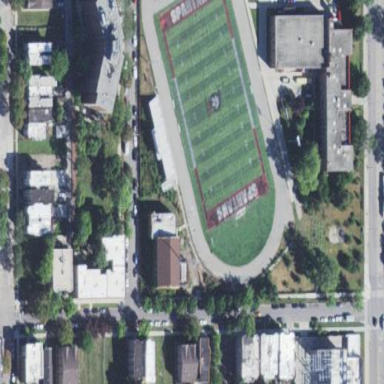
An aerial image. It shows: American football pitch.